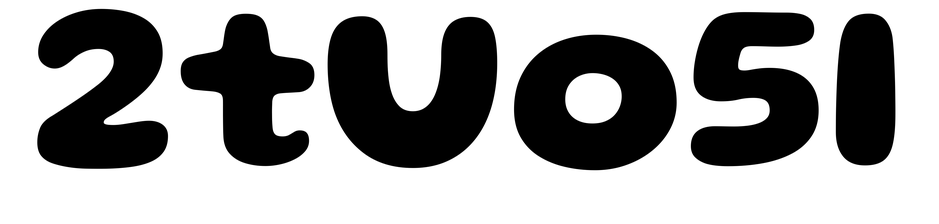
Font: Gluten_Bold